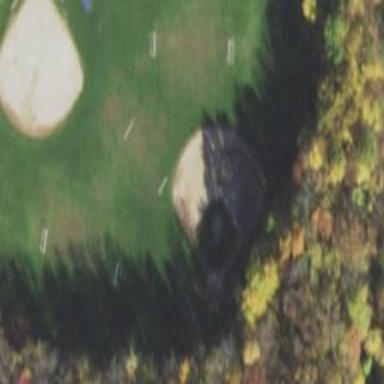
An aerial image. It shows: Baseball pitch for leisure land activities.